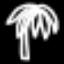
Label: palm tree